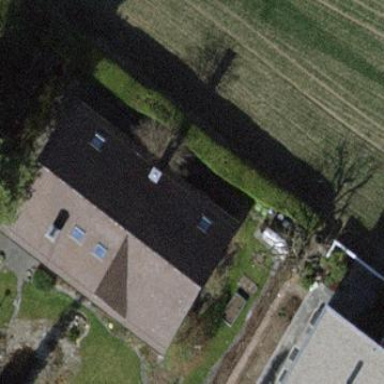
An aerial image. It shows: Detached building.